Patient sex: M
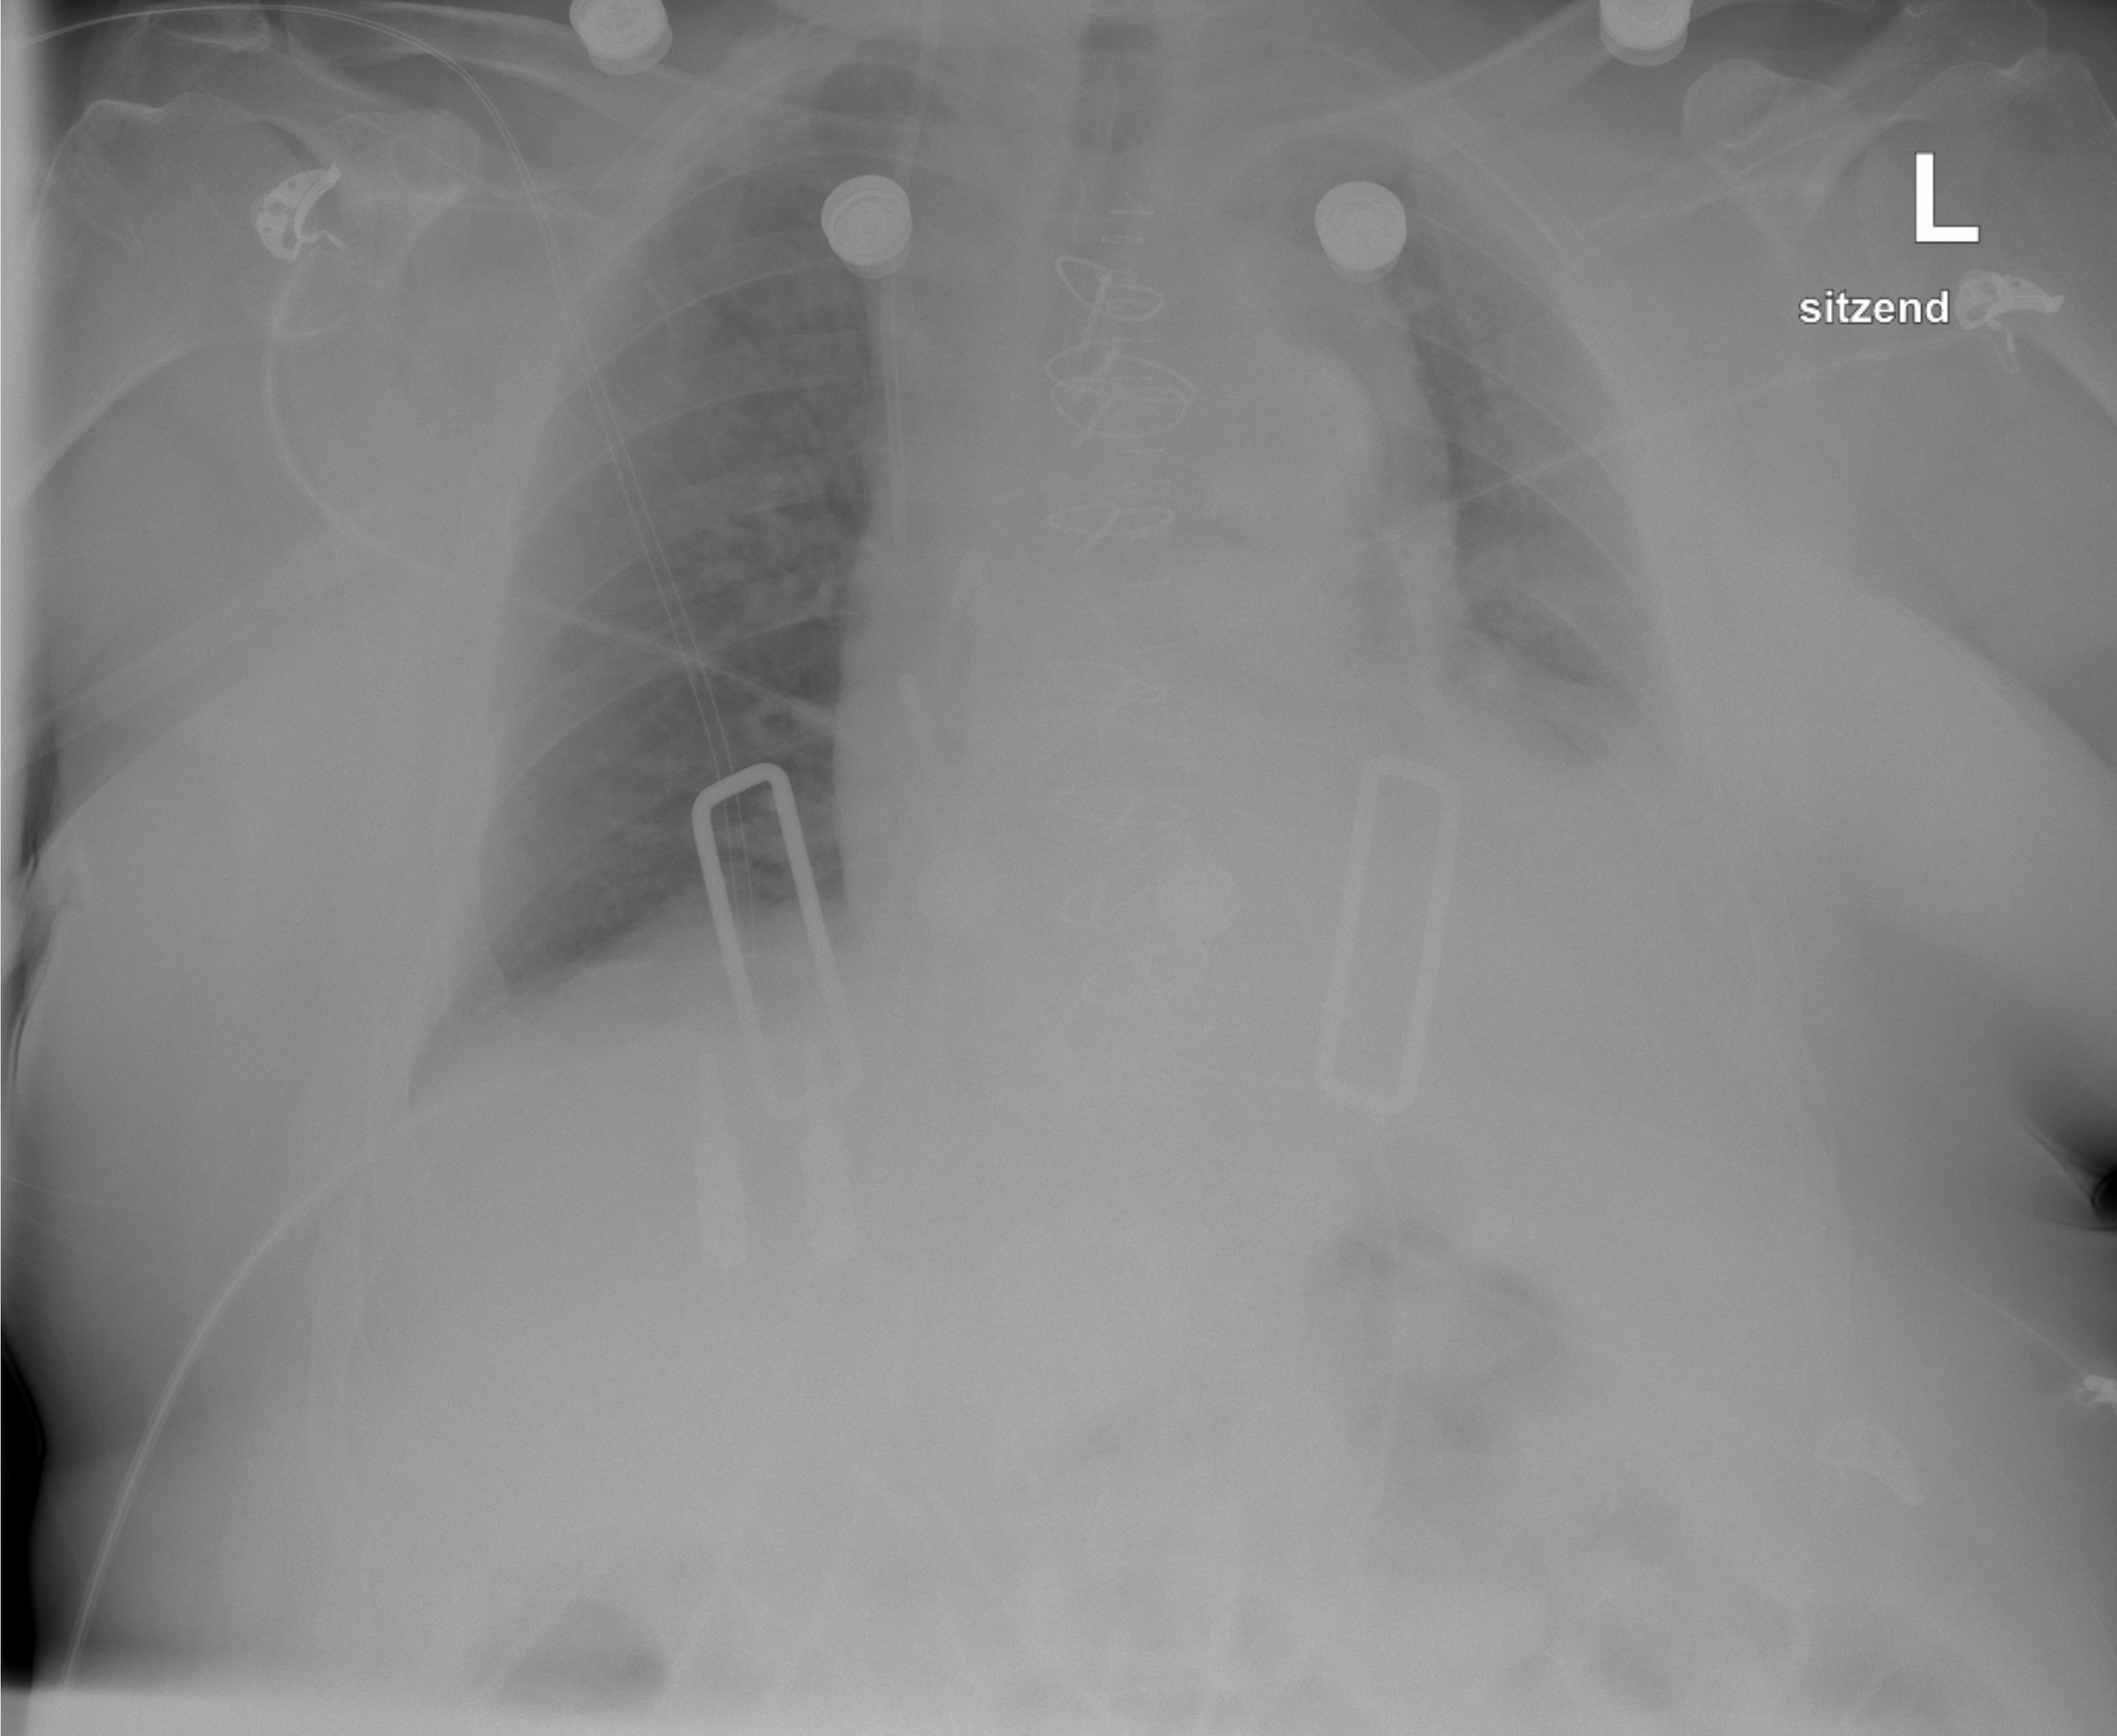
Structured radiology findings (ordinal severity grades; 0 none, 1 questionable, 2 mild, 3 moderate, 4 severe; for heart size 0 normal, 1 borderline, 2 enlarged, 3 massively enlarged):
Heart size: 2
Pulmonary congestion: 1
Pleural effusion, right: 0
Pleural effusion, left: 2
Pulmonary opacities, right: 0
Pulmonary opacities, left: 0
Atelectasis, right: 1
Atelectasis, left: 2